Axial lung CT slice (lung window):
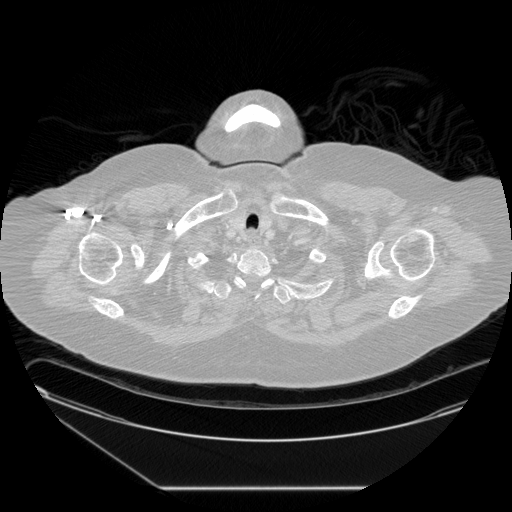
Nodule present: no